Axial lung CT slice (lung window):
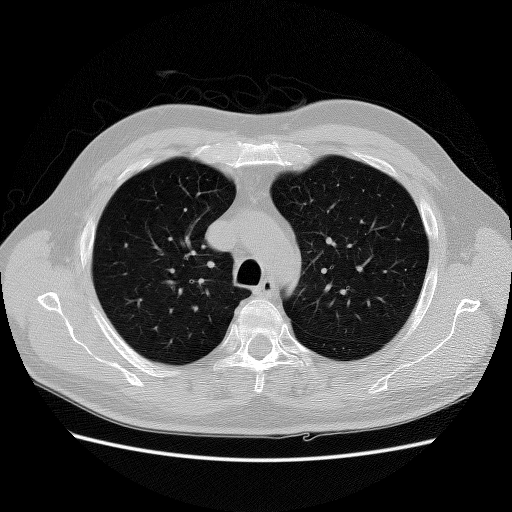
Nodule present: no